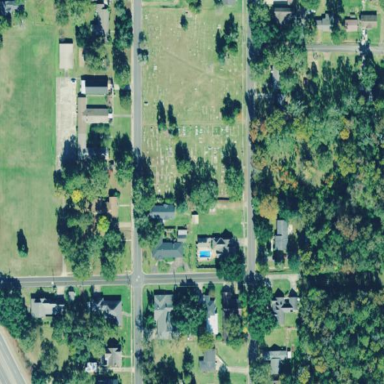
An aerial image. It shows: Cemetery.